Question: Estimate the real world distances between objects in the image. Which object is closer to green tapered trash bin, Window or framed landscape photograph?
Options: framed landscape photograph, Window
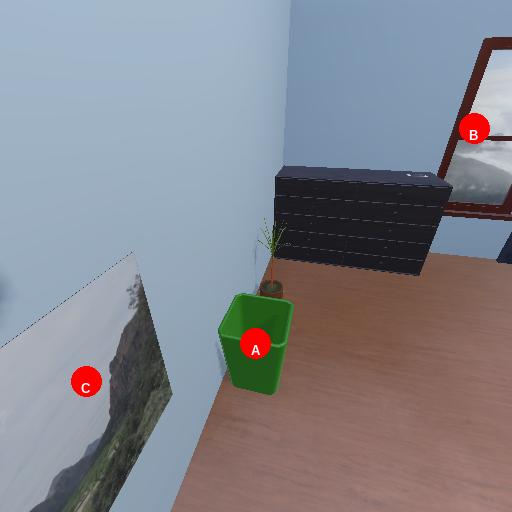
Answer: framed landscape photograph